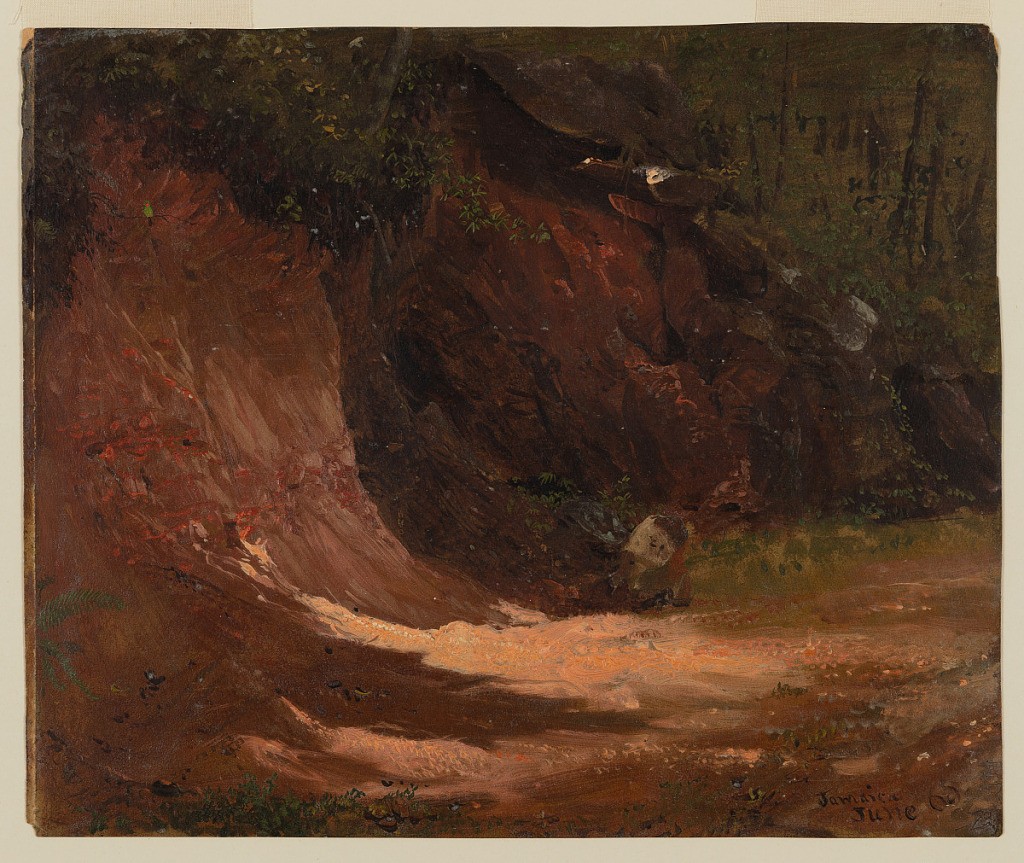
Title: Trail Embankment, Jamaica
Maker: Frederic Edwin Church, American, 1826–1900
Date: June 1865
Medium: Brush and oil, graphite on paperboard
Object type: Drawing
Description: Landscape sketch showing the illuminated embankment of a trail in the Jamaican jungle. Green foliage overhangs an embankment of red clay at left, which is also comprised of rocks and boulders. Below, the light of the sun illuminates the clay of the path in a peach/pink-cream color. Study of play of light and shadow.